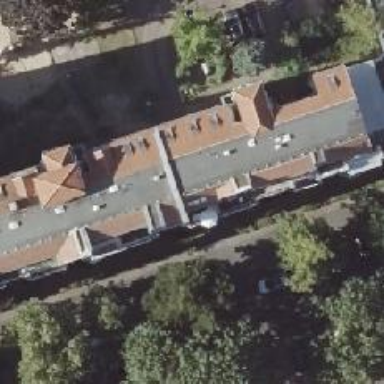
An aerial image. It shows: Kindergarten.